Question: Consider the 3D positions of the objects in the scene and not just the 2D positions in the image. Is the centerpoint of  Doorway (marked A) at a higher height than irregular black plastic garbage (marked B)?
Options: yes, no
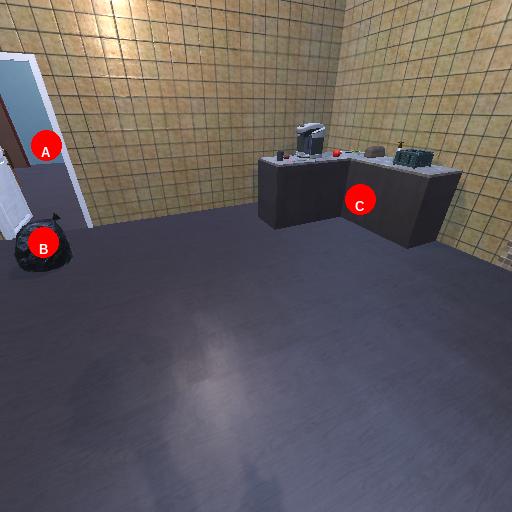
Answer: yes